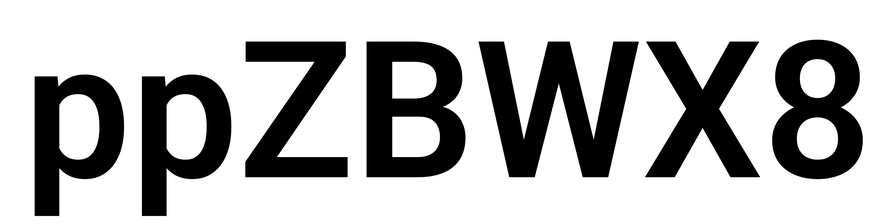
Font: Roboto_SemiBold